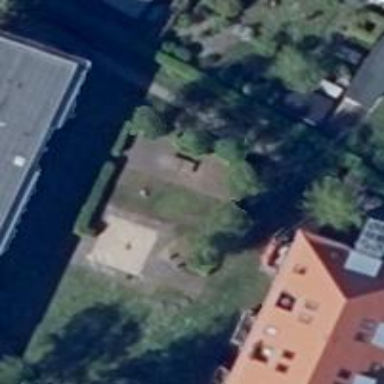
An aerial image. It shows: Playground area for leisure land.